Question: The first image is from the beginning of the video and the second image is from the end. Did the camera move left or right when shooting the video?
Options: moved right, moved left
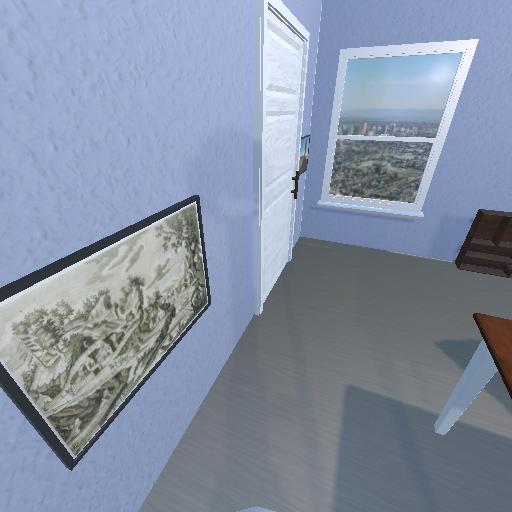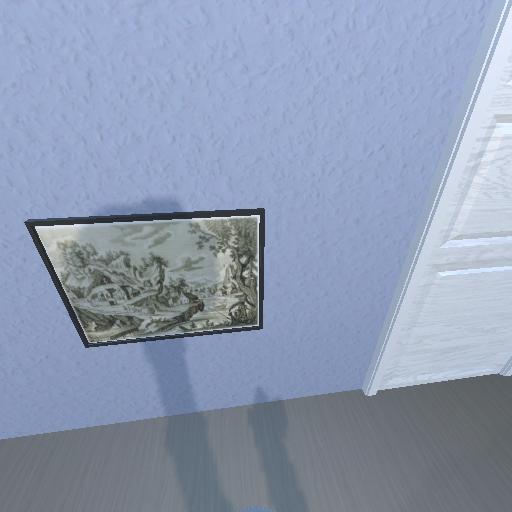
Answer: moved right